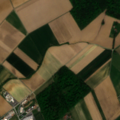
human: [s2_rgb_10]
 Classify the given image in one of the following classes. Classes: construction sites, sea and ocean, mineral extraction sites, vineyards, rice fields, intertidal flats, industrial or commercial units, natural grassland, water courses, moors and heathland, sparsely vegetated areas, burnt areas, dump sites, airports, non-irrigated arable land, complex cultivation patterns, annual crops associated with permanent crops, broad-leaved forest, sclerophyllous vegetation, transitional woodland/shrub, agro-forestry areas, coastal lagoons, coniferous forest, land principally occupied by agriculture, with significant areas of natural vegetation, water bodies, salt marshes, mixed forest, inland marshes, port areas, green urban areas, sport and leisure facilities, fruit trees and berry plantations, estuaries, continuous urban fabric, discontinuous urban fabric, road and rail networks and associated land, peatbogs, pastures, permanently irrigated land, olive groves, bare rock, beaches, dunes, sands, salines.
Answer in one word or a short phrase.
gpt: industrial or commercial units, non-irrigated arable land, broad-leaved forest